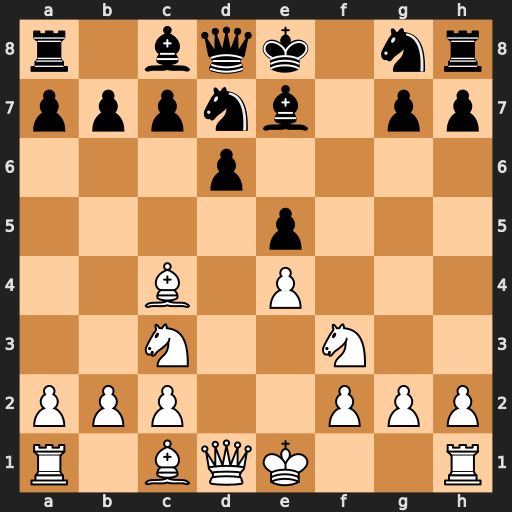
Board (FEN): r1bqk1nr/pppnb1pp/3p4/4p3/2B1P3/2N2N2/PPP2PPP/R1BQK2R
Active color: w
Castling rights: KQkq
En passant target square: -
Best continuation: Qd5 Nh6 Bxh6